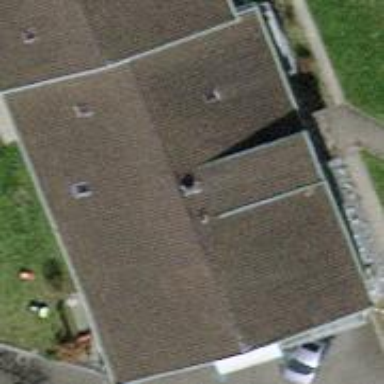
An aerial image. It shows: Building with pitched roof.